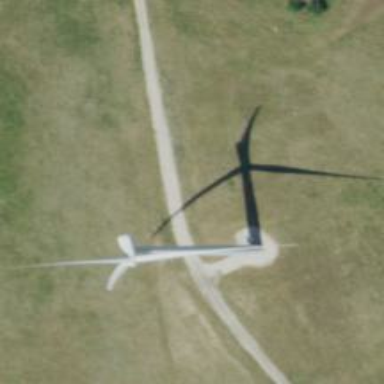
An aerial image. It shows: Wind generator with horizontal axis. The generator is wind turbine.